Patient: sex M, age 48
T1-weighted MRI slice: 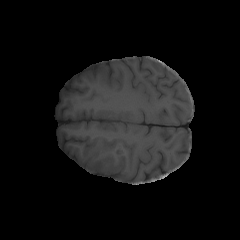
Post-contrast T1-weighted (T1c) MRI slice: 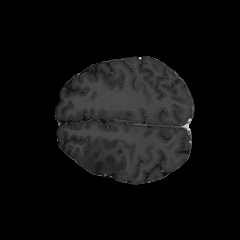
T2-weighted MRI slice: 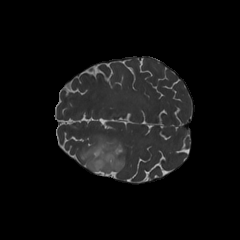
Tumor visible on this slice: yes
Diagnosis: Astrocytoma, IDH-mutant
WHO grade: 3